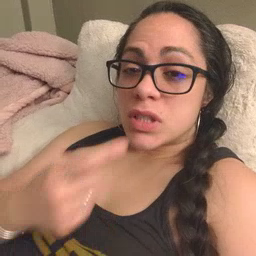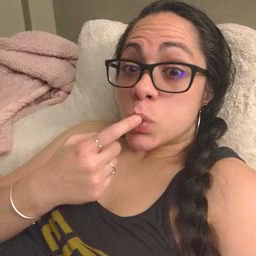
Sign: tooth